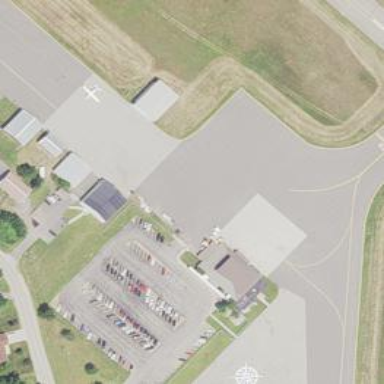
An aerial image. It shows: Apron at the airport.